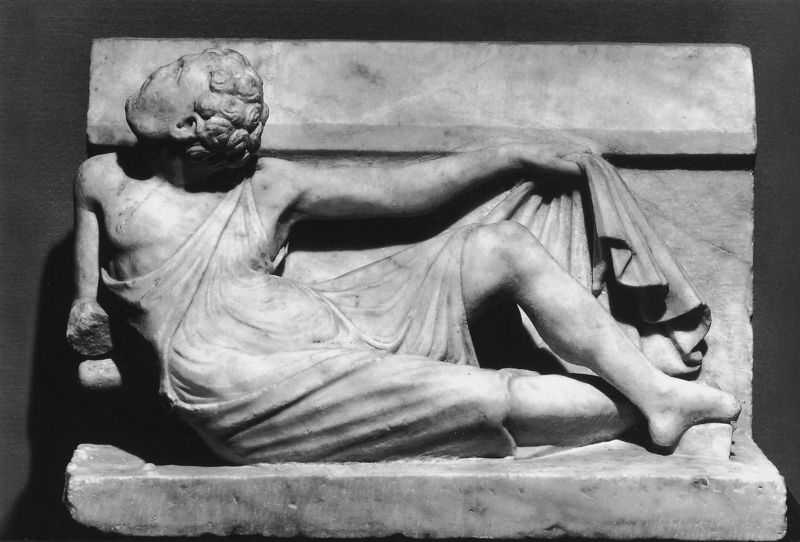
Titel: Brunnenfiguren
Künstler: Arnolfo di Cambio
Institution: Perugia, Galleria Nazionale dell’ Umbria
Schlagwörter: fuß, kopf, mann, kleid, marmor, ohr, blick, tuch, falten, sockel, stein, gewand, locken, skulptur, statue, bank, plastik, liegend, sarg, antik, verdreht, wendung, liegender, beschädigt